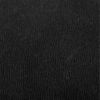
Label: dusty